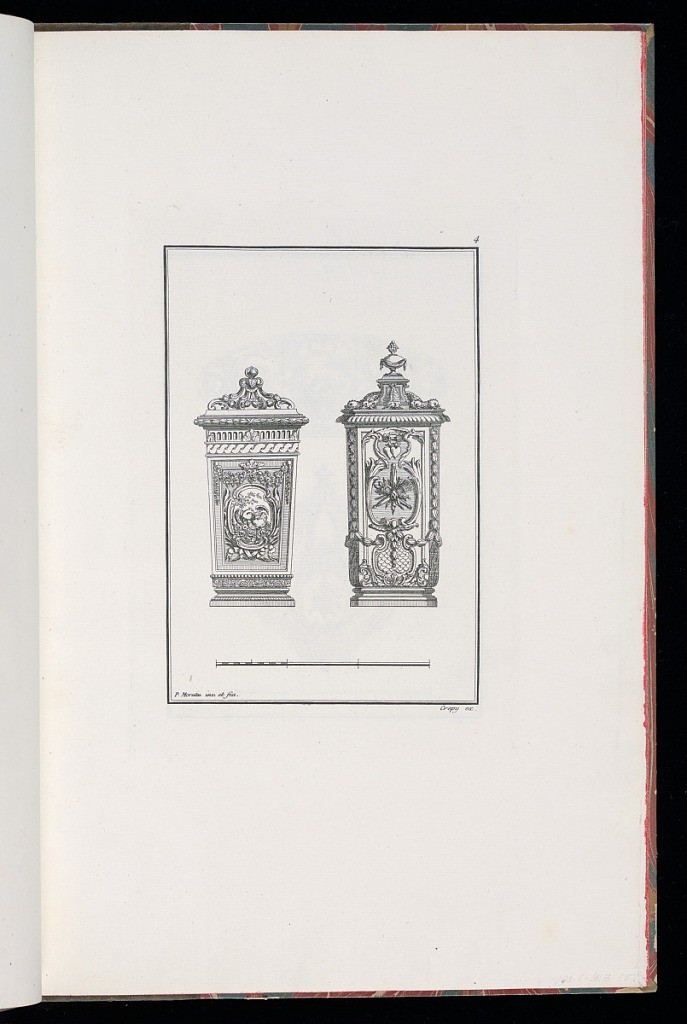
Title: Etui Design
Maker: Pierre Moreau, French, 1722 – 1798
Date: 1771
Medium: Etching and engraving on laid paper
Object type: Print
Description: Two designs for etuis, side-by-side, decorated with rococo and neoclassical motifs, including central cartouches with trophies of flaming torches, hearts and birds, palm leaves, fleurons, rinceaux, shell and scale patterns, festoons of flowers, fluting, gadrooning, waves, beading, and laurel leaves. The lid on the right is decorated with dolphins and a vase finial. There is an unnumbered scale below. The plate is numbered and signed.